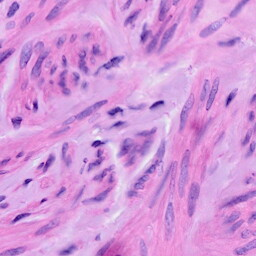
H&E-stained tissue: Ovarian